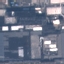
Land use / land cover: Industrial